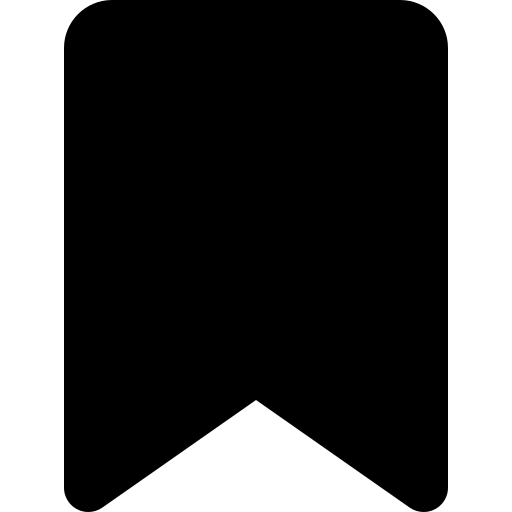
Tags: icon, FontAwesome, fa-icon, solid, bookmark